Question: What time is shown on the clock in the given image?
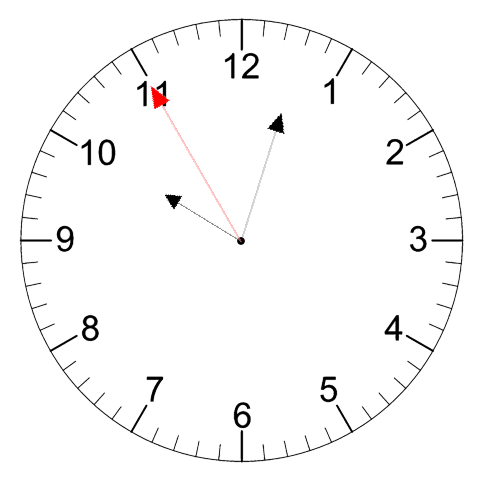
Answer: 10:02:55